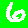
Digit: 6